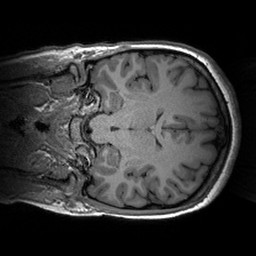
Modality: T1w
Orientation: coronal
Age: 26
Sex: female
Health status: healthy
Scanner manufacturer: siemens
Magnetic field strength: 3 T
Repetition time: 2.53 s
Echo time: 0.00288 s